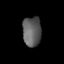
Tissue: lung
Cell type: Epithelial cells
Senescence score: 0.2192
Nuclear area (px): 537
Mean DAPI intensity: 94.901